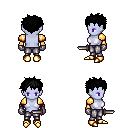
a pixel art fantasy rpg character, female body template, dark elf, purple skin, gold arm armor, metal pants, black bedhead hairstyle, metal gloves, gold boots, dagger, four views (front, back, left, right), 2x2 character sprite sheet, small pixel art, hard edges, no anti-aliasing